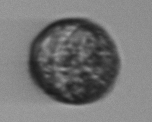
Label: Margalefidinium